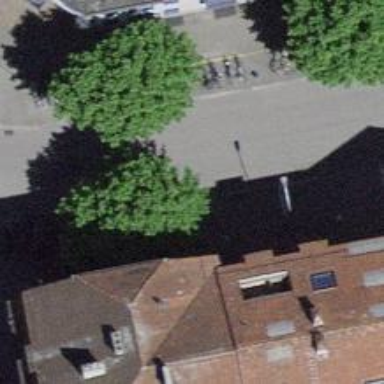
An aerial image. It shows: Bicycle parking area with asphalt surface.